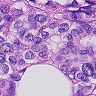
Metastatic tissue present: yes